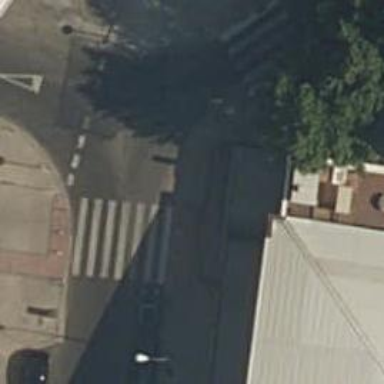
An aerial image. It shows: Uncontrolled zebra crossing on the road.